Field crop: maize
Growth stage: 1
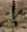
Species: atriplex